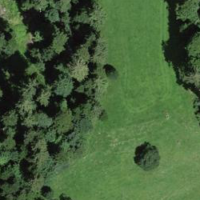
EUNIS habitat code: 43
Species observed at this site:
Petasites albus